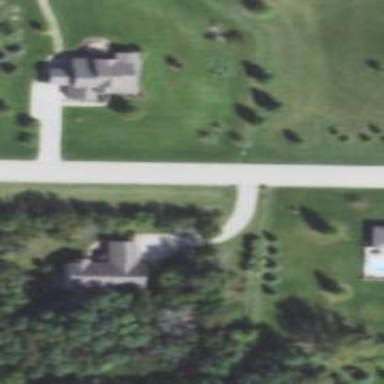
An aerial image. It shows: Driveway leading to service road.